Field crop: maize
Growth stage: 1
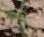
Species: atriplex